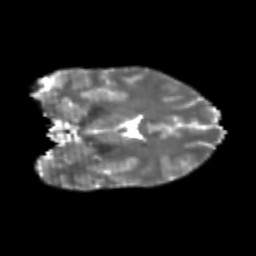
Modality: T2w
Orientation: coronal
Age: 23
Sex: female
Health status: healthy
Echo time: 0.074 s